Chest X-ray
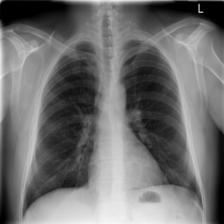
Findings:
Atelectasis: negative
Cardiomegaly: negative
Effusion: negative
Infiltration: negative
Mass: negative
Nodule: negative
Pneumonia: negative
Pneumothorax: negative
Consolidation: negative
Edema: negative
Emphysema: negative
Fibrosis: negative
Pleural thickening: negative
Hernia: negative